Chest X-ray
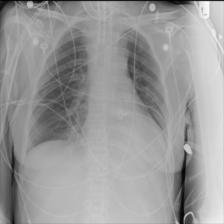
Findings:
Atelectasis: positive
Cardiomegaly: negative
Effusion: negative
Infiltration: positive
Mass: negative
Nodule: negative
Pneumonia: negative
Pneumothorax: negative
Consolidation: negative
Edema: negative
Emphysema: negative
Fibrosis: negative
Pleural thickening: negative
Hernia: negative